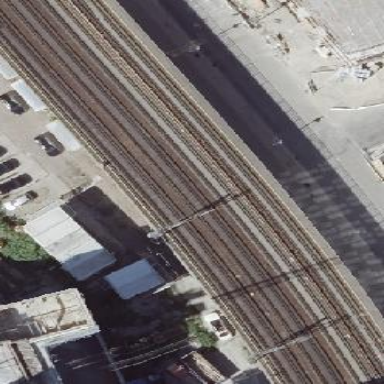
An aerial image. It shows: Viaduct building with flat roof.